Question: I was wondering if you could help me with something.
I'm trying to get stacked plots like this picture.

I'm using 'UniformGrid' to try to get something like this, but it's not correct.
'''
<UniformGrid x:Name="plots" Rows="2">
<StackPanel x:Name="plot1" IsEnabled="False" Visibility="Collapsed">
<Grid MinWidth="300" MinHeight="300">
<WpfPlot x:Name="hr_graph"/>
</Grid>
</StackPanel>
<StackPanel x:Name="plot2" IsEnabled="False" Visibility="Collapsed">
<Grid MinWidth="300" MinHeight="300" >
<WpfPlot x:Name="sat_graph"/>
</Grid>
</StackPanel>
<StackPanel x:Name="plot3" IsEnabled="False" Visibility="Collapsed">
<Grid MinWidth="300" MinHeight="300">
<WpfPlot x:Name="pul_graph"/>
</Grid>
</StackPanel>
<StackPanel x:Name="plot4" IsEnabled="False" Visibility="Collapsed">
<Grid MinWidth="300" MinHeight="300">
<WpfPlot x:Name="per_graph" />
</Grid>
</StackPanel>
</UniformGrid>
'''
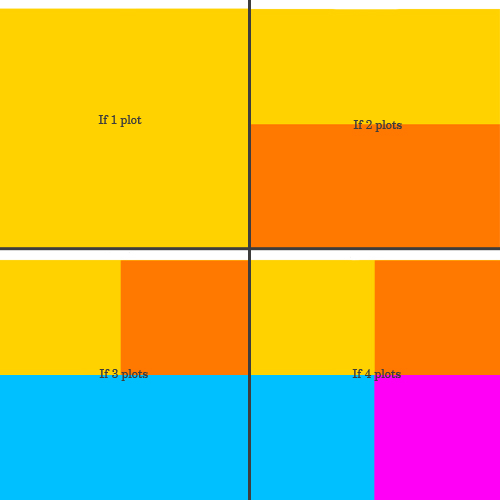
Answer: You can make this container just a generic 'ItemsControl', and change its 'ItemsPanel' according to number of visible panels.
For example:
'''
<DataTemplate x:Name="PartsLayout">
<Grid>
<Grid.RowDefinitions>
<RowDefinition Height="Auto" />
<RowDefinition Height="*" />
</Grid.RowDefinitions>
<Grid>
<Grid.ColumnDefinitions>
<ColumnDefinition Width="*" />
<ColumnDefinition Width="Auto" />
</Grid.ColumnDefinitions>
<Slider x:Name="Slider" Margin="6" Value="4" Minimum="1" Maximum="4" TickFrequency="1" IsSnapToTickEnabled="True" />
<TextBlock Grid.Column="1" Margin="6" Text="{Binding Value, ElementName=Slider}" />
</Grid>
<ItemsControl x:Name="Items" Grid.Row="1">
<StackPanel x:Name="Part1" Background="Yellow" Grid.Row="0" Grid.Column="0" />
<StackPanel x:Name="Part2" Background="Green" Grid.Row="0" Grid.Column="1" />
<StackPanel x:Name="Part3" Background="Red" Grid.Row="1" Grid.Column="0" Grid.ColumnSpan="2" />
<StackPanel x:Name="Part4" Background="Blue" Grid.Row="1" Grid.Column="1" />
<ItemsControl.ItemsPanel>
<ItemsPanelTemplate>
<UniformGrid Rows="2" Columns="2" />
</ItemsPanelTemplate>
</ItemsControl.ItemsPanel>
</ItemsControl>
</Grid>
<DataTemplate.Triggers>
<DataTrigger Binding="{Binding Value, ElementName=Slider}" Value="3">
<Setter TargetName="Part4" Property="Visibility" Value="Collapsed" />
<Setter TargetName="Items" Property="ItemsPanel">
<Setter.Value>
<ItemsPanelTemplate>
<Grid>
<Grid.RowDefinitions>
<RowDefinition/>
<RowDefinition/>
</Grid.RowDefinitions>
<Grid.ColumnDefinitions>
<ColumnDefinition/>
<ColumnDefinition/>
</Grid.ColumnDefinitions>
</Grid>
</ItemsPanelTemplate>
</Setter.Value>
</Setter>
</DataTrigger>
<DataTrigger Binding="{Binding Value, ElementName=Slider}" Value="2">
<Setter TargetName="Part4" Property="Visibility" Value="Collapsed" />
<Setter TargetName="Part3" Property="Visibility" Value="Collapsed" />
<Setter TargetName="Items" Property="ItemsPanel">
<Setter.Value>
<ItemsPanelTemplate>
<UniformGrid Rows="1" Columns="2" />
</ItemsPanelTemplate>
</Setter.Value>
</Setter>
</DataTrigger>
<DataTrigger Binding="{Binding Value, ElementName=Slider}" Value="1">
<Setter TargetName="Part4" Property="Visibility" Value="Collapsed" />
<Setter TargetName="Part3" Property="Visibility" Value="Collapsed" />
<Setter TargetName="Part2" Property="Visibility" Value="Collapsed" />
<Setter TargetName="Items" Property="ItemsPanel">
<Setter.Value>
<ItemsPanelTemplate>
<Grid />
</ItemsPanelTemplate>
</Setter.Value>
</Setter>
</DataTrigger>
</DataTemplate.Triggers>
</DataTemplate>
'''
That's in plain xaml - I have a slider where you select number of panels to view and according to its value, I change 'Visibility' of different panels and 'ItemsPanel' as well.
If you are changing 'Visibility' in code-behind, then you can change 'ItemsPanel' of 'ItemsControl' in code-behind as well.
So, when you need single panel you set it to simple 'Grid', if two panels: 'UniformGrid 1x2', if three panels: 'Grid' with two equal rows and two equal columns and pay attention on 'Grid.Row', 'Grid.Column', 'Grid.ColumnSpan' properties defined on panels. For four panels we use 'UniformGrid 2x2'.
Hope, that helps.
: This will only work if your panels should always be in same order, and for example 'Part3' can't be visible if 'Part2' is hidden. Otherwise, it's a bit more tricky - you will need to dynamically assigned content to parts.
: To view 'DataTemplate' on window you can use 'ContentControl':
'''
<ContentControl Content="1">
<ContentControl.ContentTemlate>
... Put DataTemplate here ...
</ContentControl.ContentTemplate>
</ContentControl>
'''